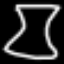
Label: hourglass